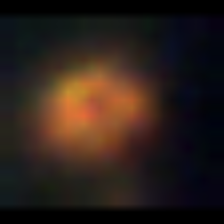
Taxon: NanoPlankton
Group: Other